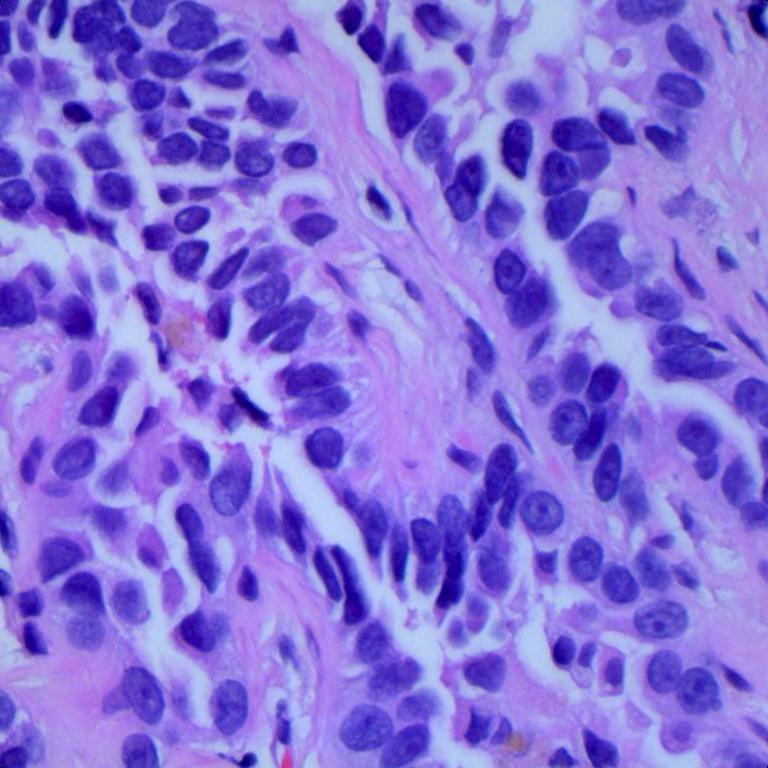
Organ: lung
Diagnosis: adenocarcinomas